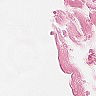
Metastatic tissue present: no